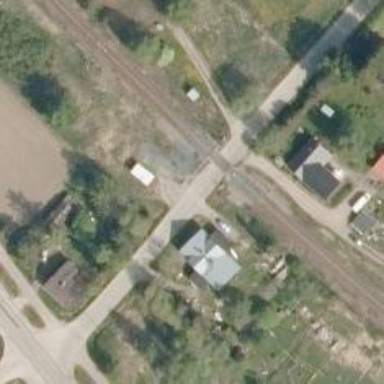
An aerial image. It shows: Railway signal.